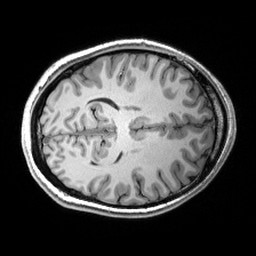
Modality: T1w
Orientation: axial
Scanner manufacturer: siemens
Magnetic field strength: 3 T
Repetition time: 2.53 s
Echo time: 0.00299 s